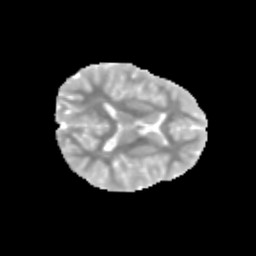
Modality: MD
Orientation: axial
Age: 11
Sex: female
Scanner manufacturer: siemens
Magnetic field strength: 3 T
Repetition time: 3.8 s
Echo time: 0.07 s